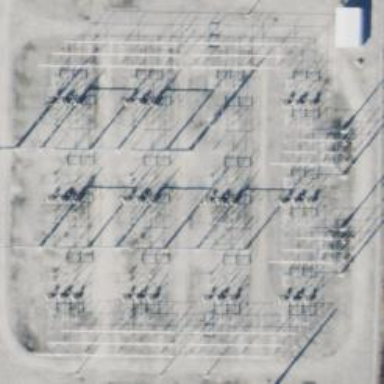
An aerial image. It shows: Switch used for power control.